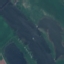
Land use / land cover: River